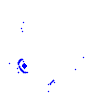
Particle: pion